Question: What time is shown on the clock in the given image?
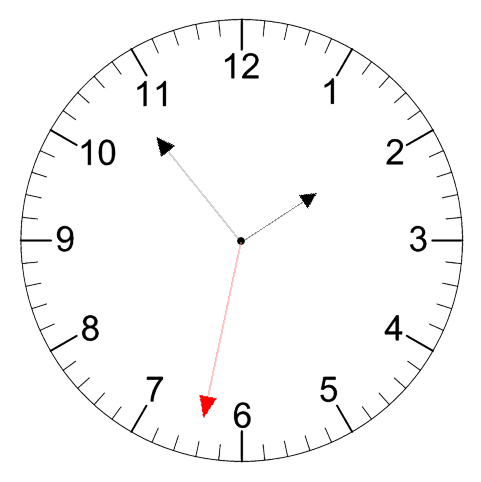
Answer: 01:53:32